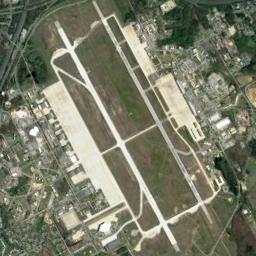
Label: airport